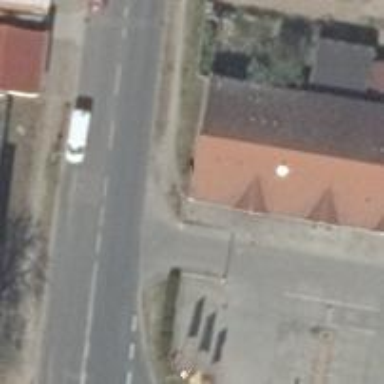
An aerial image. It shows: Fast food establishment.